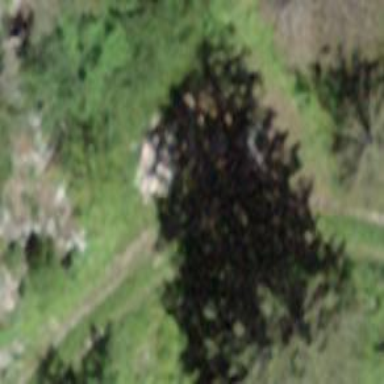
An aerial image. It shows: Picnic table located in leisure land area.